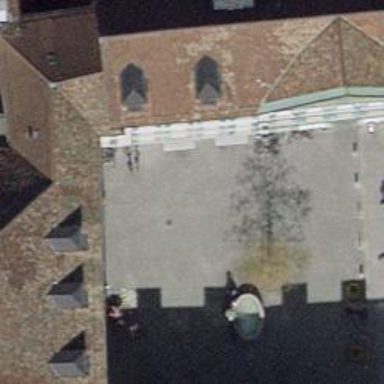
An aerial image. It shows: White bench.